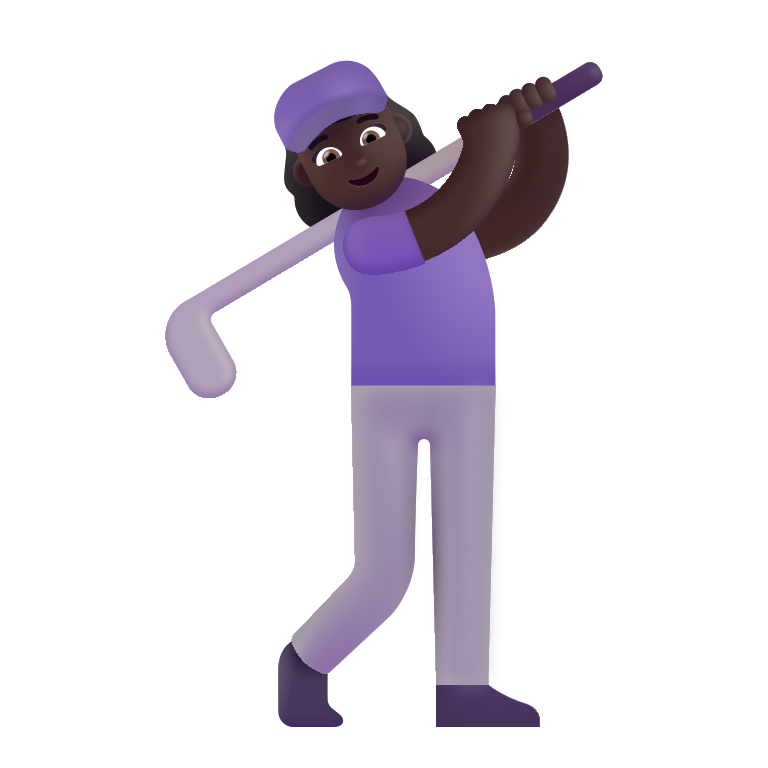
woman golfing color dark